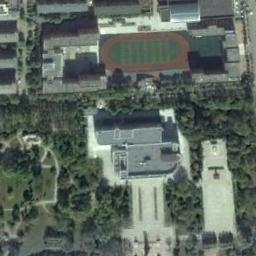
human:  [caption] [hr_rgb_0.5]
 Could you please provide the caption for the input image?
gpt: There are many buildings next to the ground track field .

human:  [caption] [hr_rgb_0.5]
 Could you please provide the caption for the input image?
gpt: The color of the field is very rich .

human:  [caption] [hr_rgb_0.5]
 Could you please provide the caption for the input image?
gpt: The ground track field is surrounded by some buildings and a park is next to the ground track field .

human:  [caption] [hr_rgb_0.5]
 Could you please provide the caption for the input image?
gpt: The track and field is built in the middle of the residential area, Next to the lawn and surrounded by a lot of vegetation .

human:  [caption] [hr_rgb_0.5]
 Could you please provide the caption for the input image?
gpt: There are some buildings and many green trees around the ground track field .